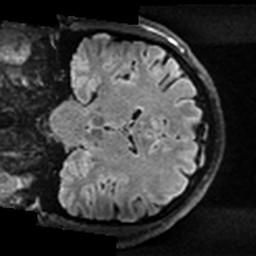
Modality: T2w
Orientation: coronal
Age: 37
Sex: male
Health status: healthy
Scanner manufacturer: ge
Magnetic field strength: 3 T
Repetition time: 12 s
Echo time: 0.09318 s